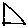
Label: triangle